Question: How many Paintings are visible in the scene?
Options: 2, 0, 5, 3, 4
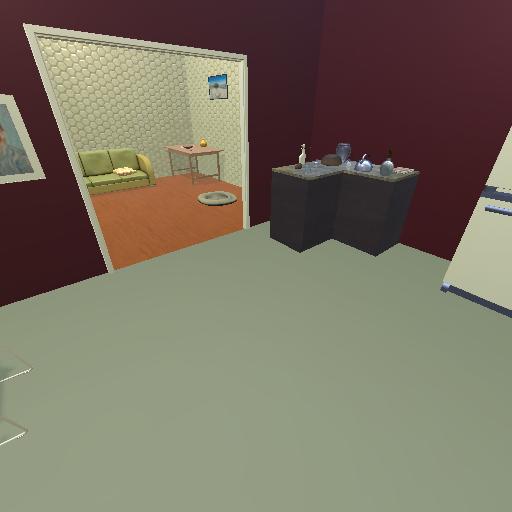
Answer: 2